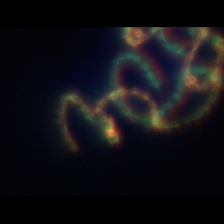
Taxon: Chaetoceros
Group: Diatoms